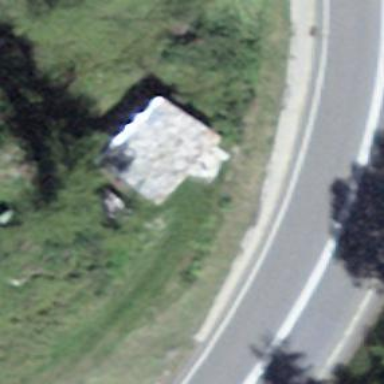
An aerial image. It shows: Detached building.